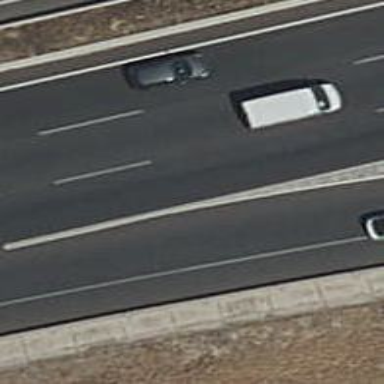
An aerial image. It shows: Motorway link.